Interaction volume radius: 5 \u00c5
Interaction volume height: 45 \u00c5
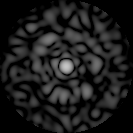
Disorder parameter: 0.8403